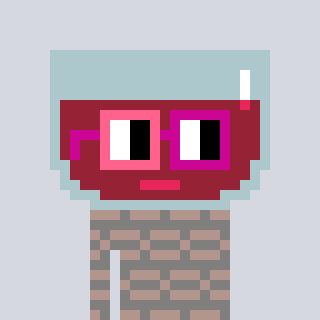
a pixel art character with square pink and red glasses, a wine-shaped head and a bluegrey-colored body on a cool background